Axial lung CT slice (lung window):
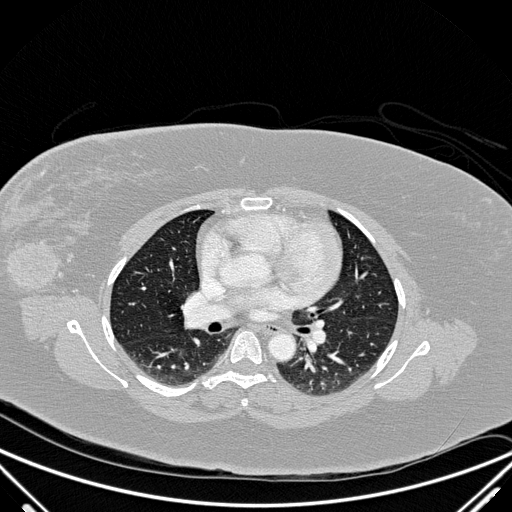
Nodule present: no